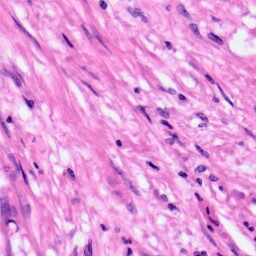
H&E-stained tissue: Pancreatic